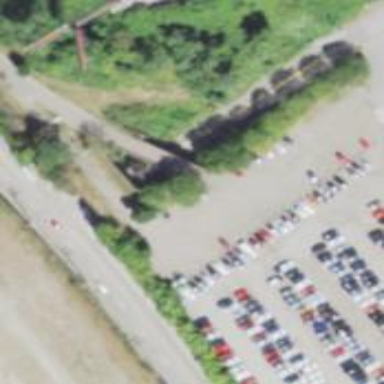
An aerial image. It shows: Abandoned railway passing under cycleway bridge.